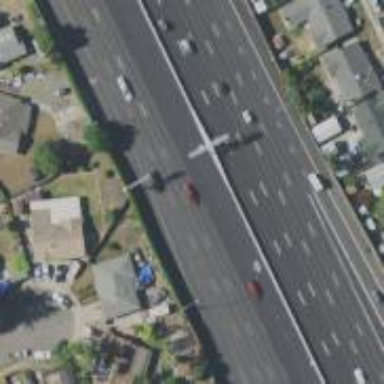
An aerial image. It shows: Motorway junction.